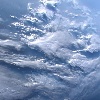
Label: cloud